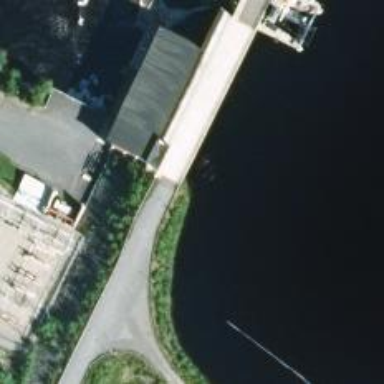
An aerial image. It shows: Dam along waterway.